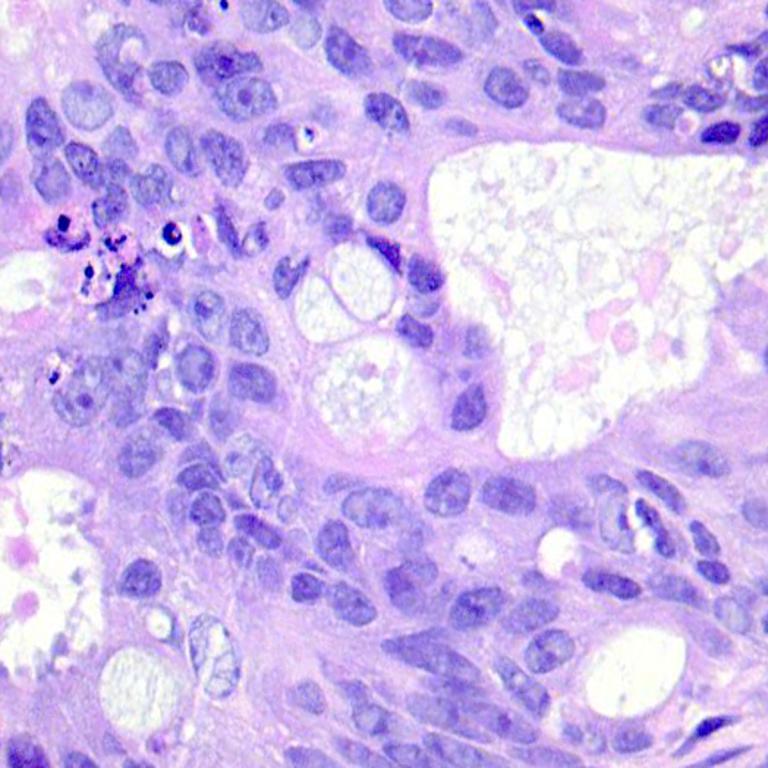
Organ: colon
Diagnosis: adenocarcinomas